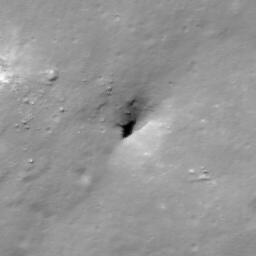
Pit: Stevinus 3
Host crater: Stevinus
Host type: impact_melt
Lunar coordinates: latitude -32.859, longitude 54.08